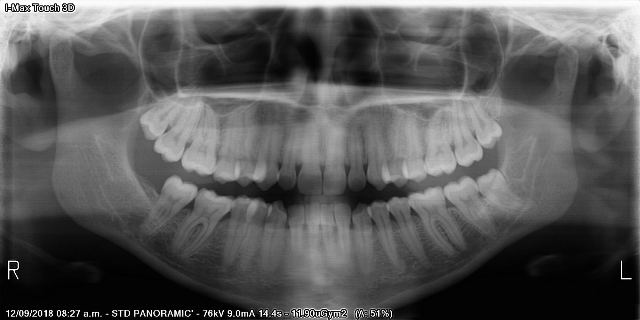
adult